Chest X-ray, PA view. Patient: 67 years old, sex F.
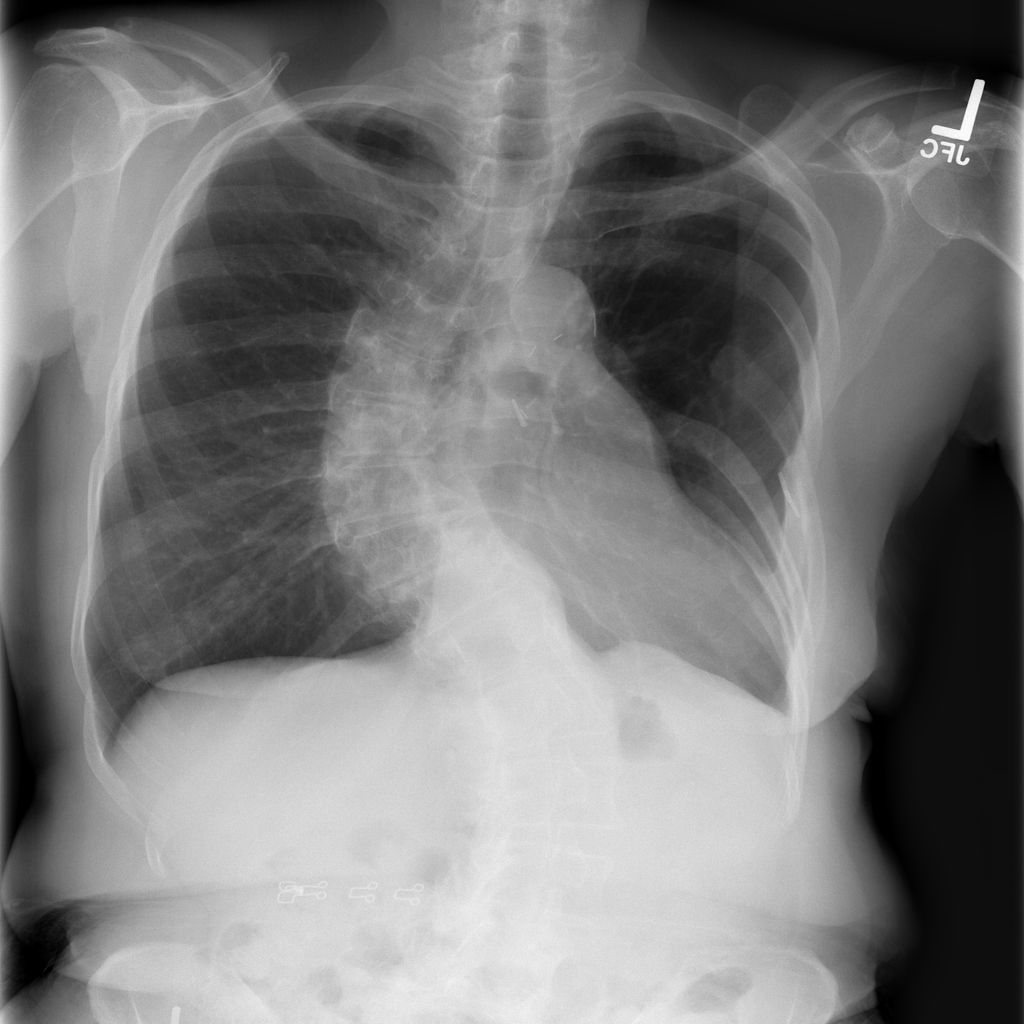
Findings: No Finding